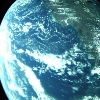
Label: cloud